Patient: sex M, age 48
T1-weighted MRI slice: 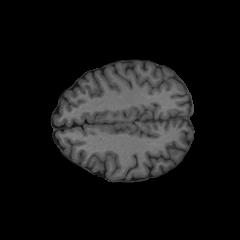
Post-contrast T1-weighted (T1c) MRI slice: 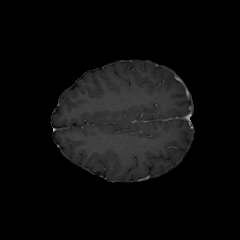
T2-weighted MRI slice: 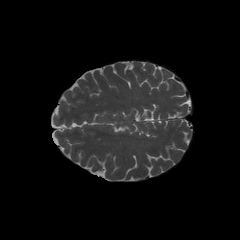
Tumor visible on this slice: no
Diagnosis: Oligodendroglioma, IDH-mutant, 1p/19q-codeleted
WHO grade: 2